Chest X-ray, AP view. Patient: 50 years old, sex F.
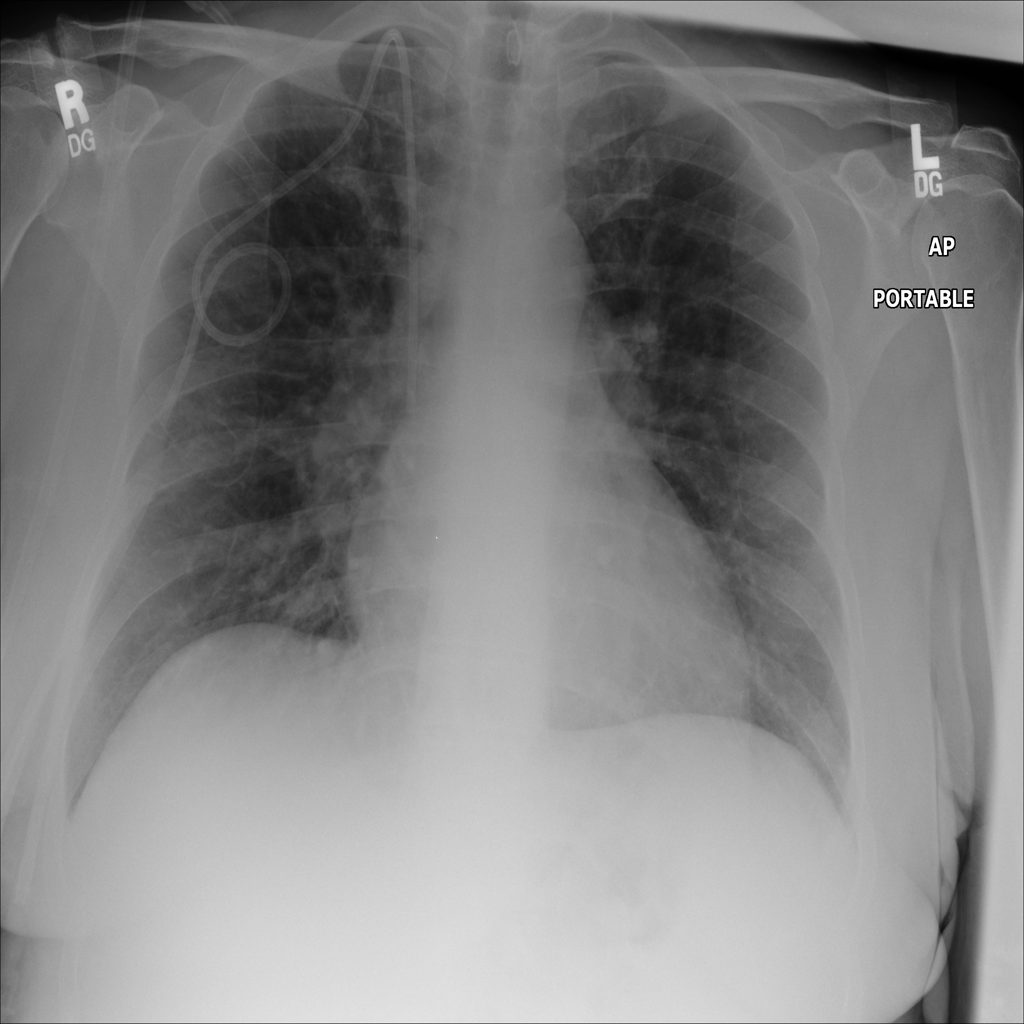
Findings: No Finding